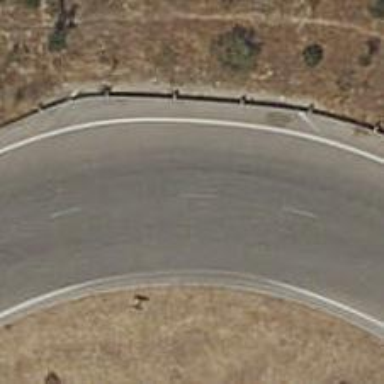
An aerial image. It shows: Tertiary road made of asphalt leading to roundabout junction.